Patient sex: M
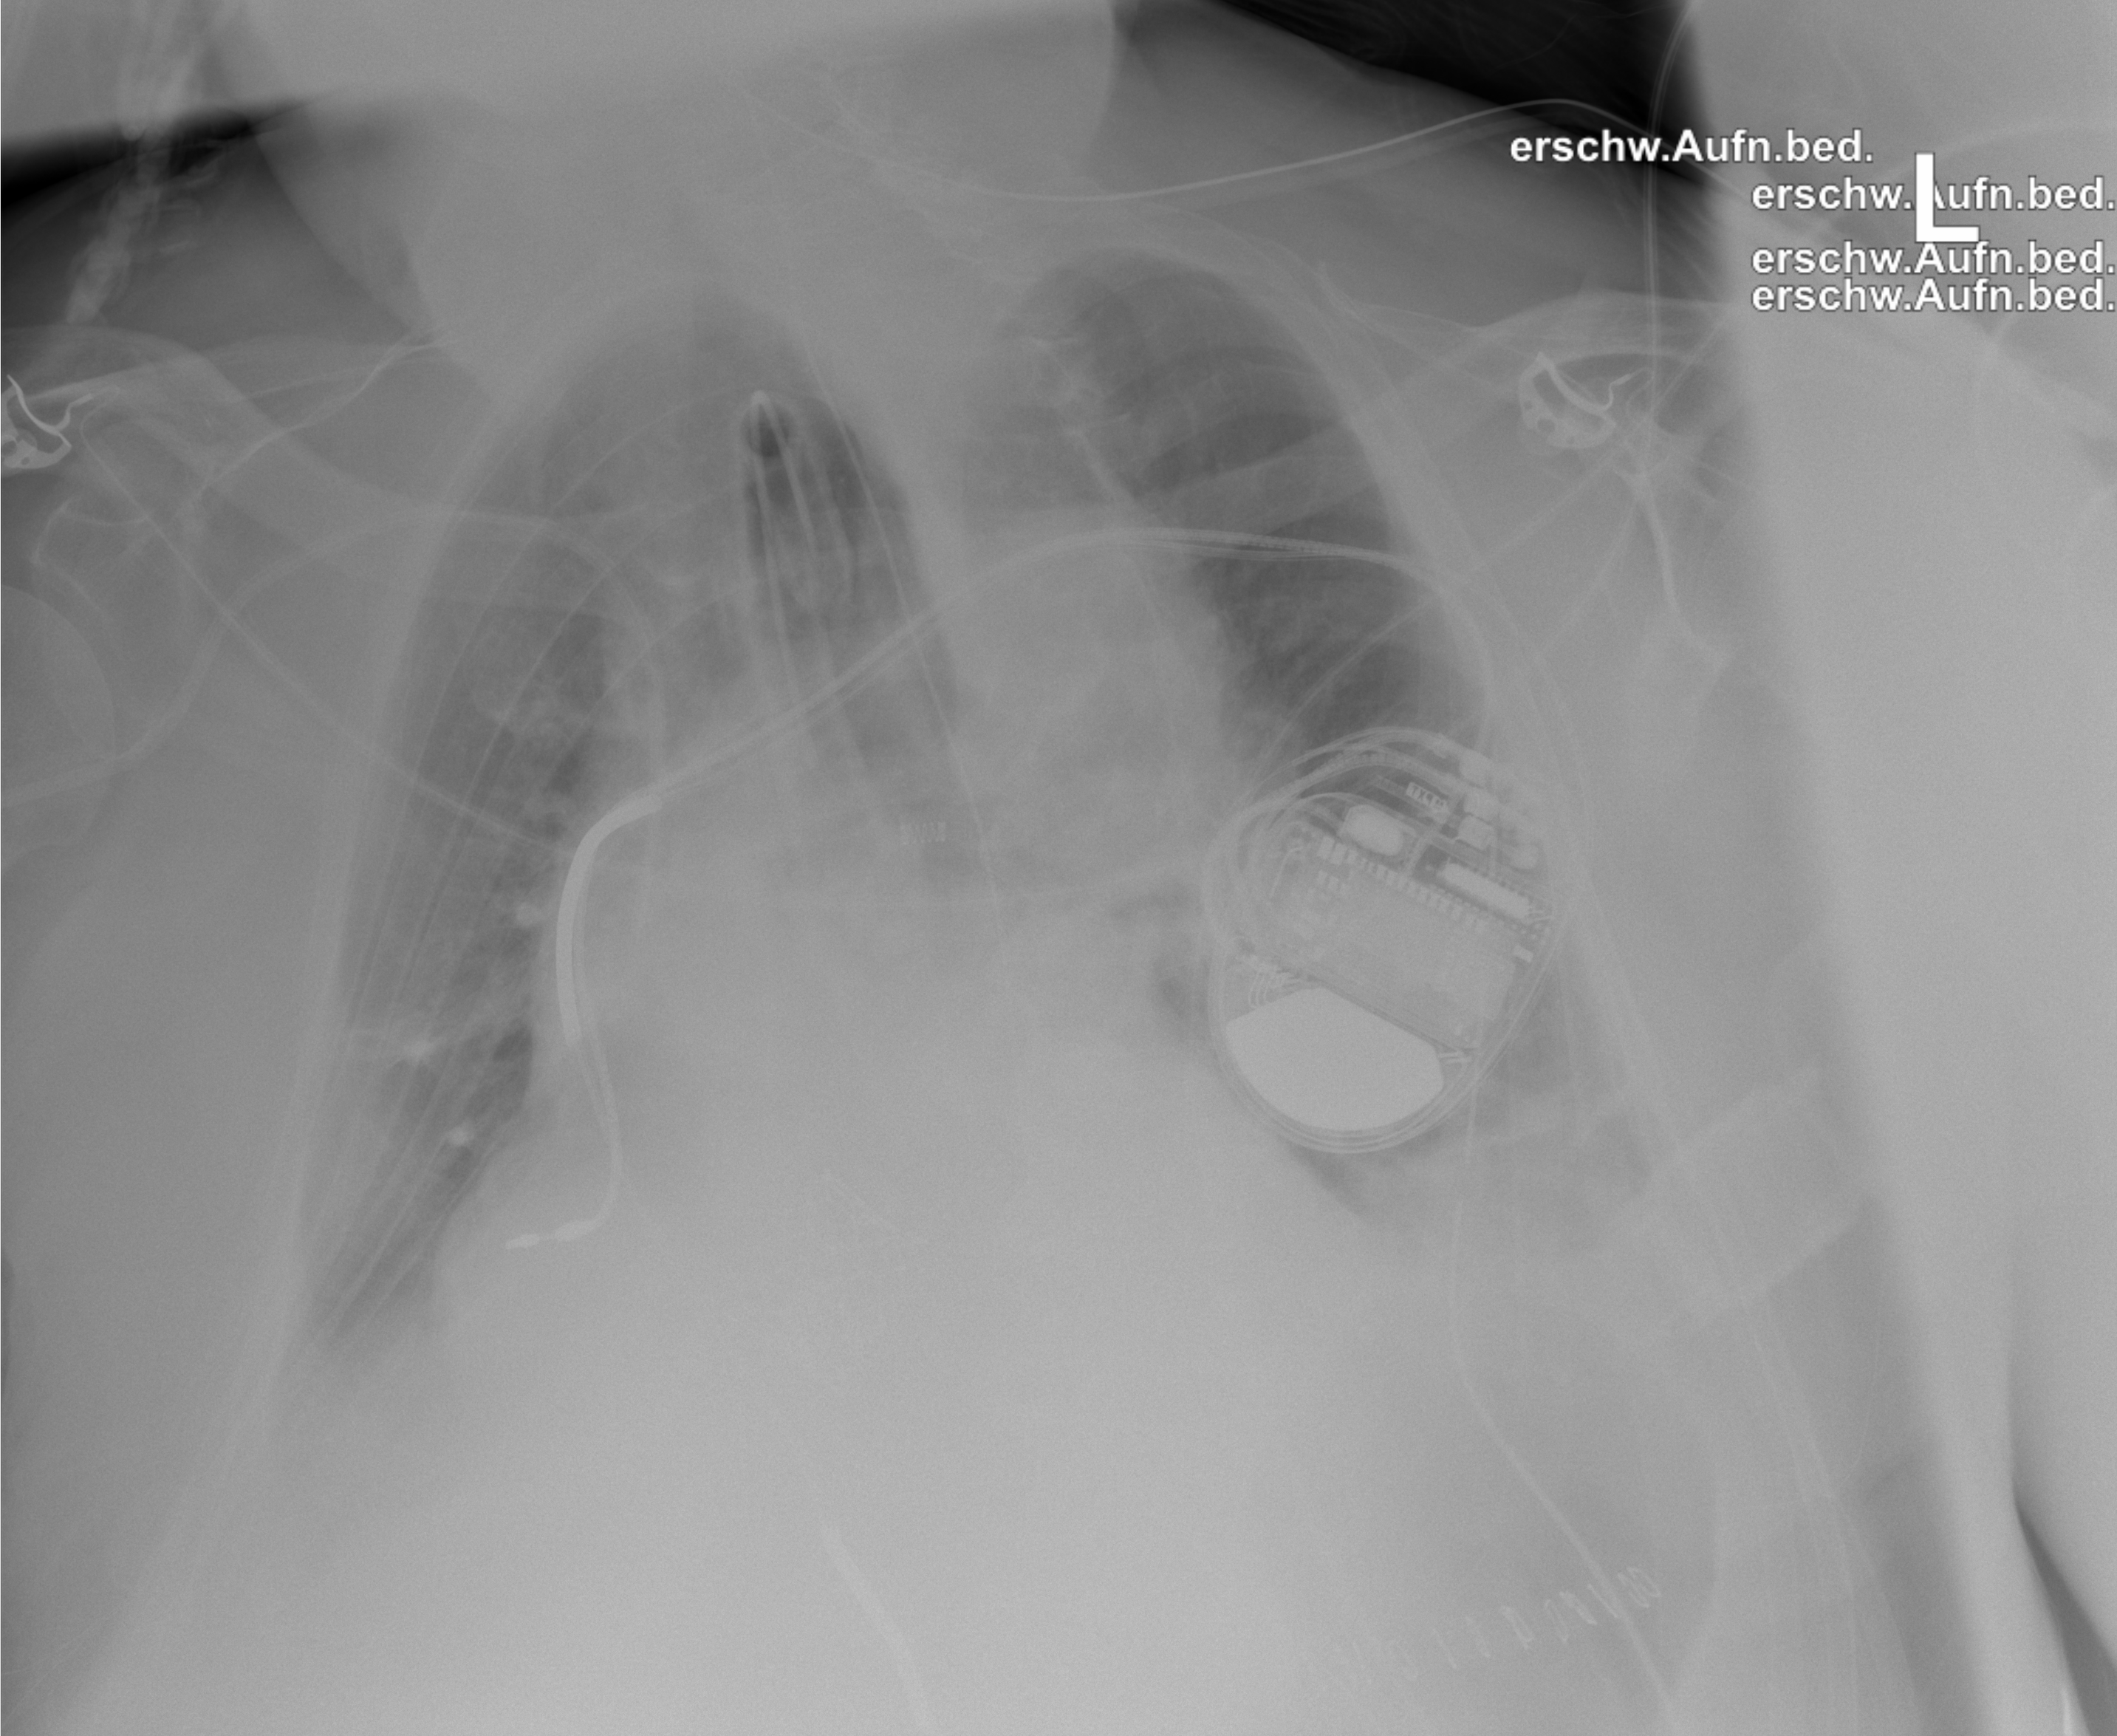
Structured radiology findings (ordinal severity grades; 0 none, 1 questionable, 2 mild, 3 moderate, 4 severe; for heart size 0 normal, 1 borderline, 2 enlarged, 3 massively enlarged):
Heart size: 3
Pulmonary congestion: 2
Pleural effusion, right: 2
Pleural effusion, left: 3
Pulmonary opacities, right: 0
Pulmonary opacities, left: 0
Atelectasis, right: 2
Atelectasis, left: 2